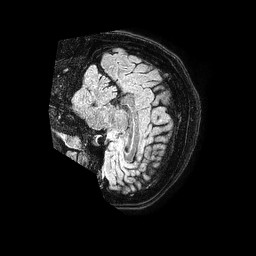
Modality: FLAIR
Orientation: sagittal
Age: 34
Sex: female
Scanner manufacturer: philips
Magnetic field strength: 1.5 T
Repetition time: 4.8 s
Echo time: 0.3 s